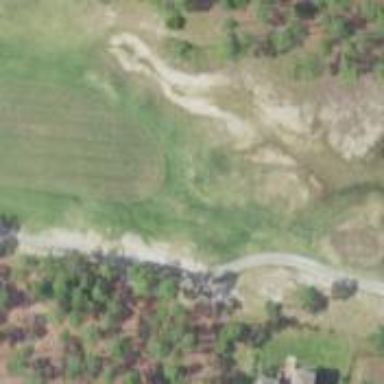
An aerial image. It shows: Golf bunker.